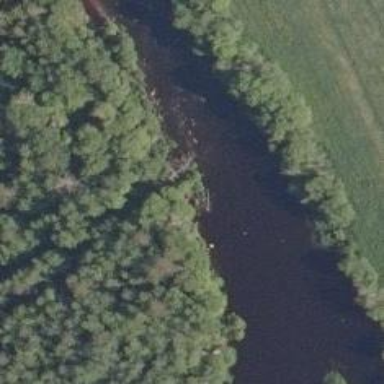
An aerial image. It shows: Beautiful river scene.